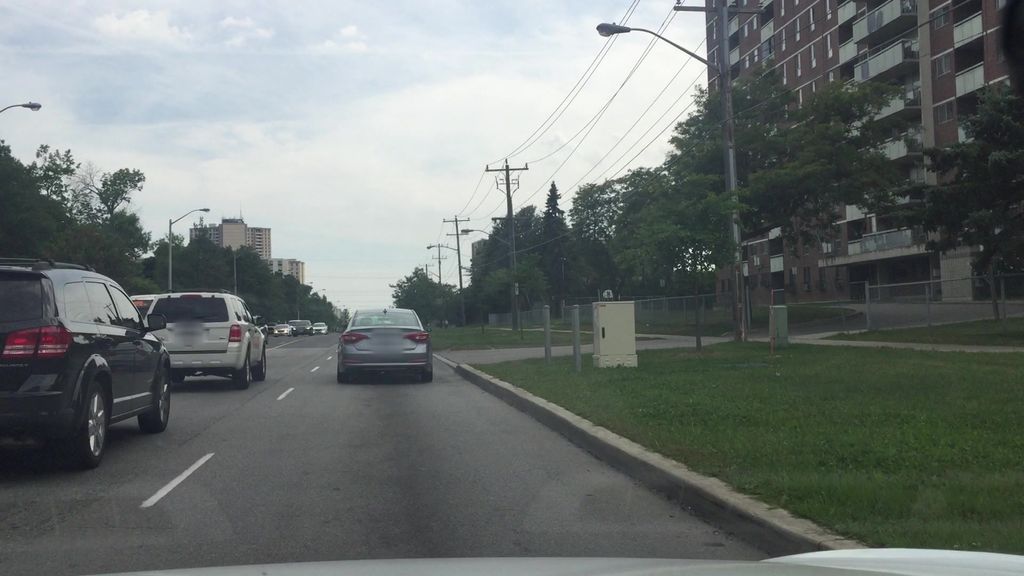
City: toronto